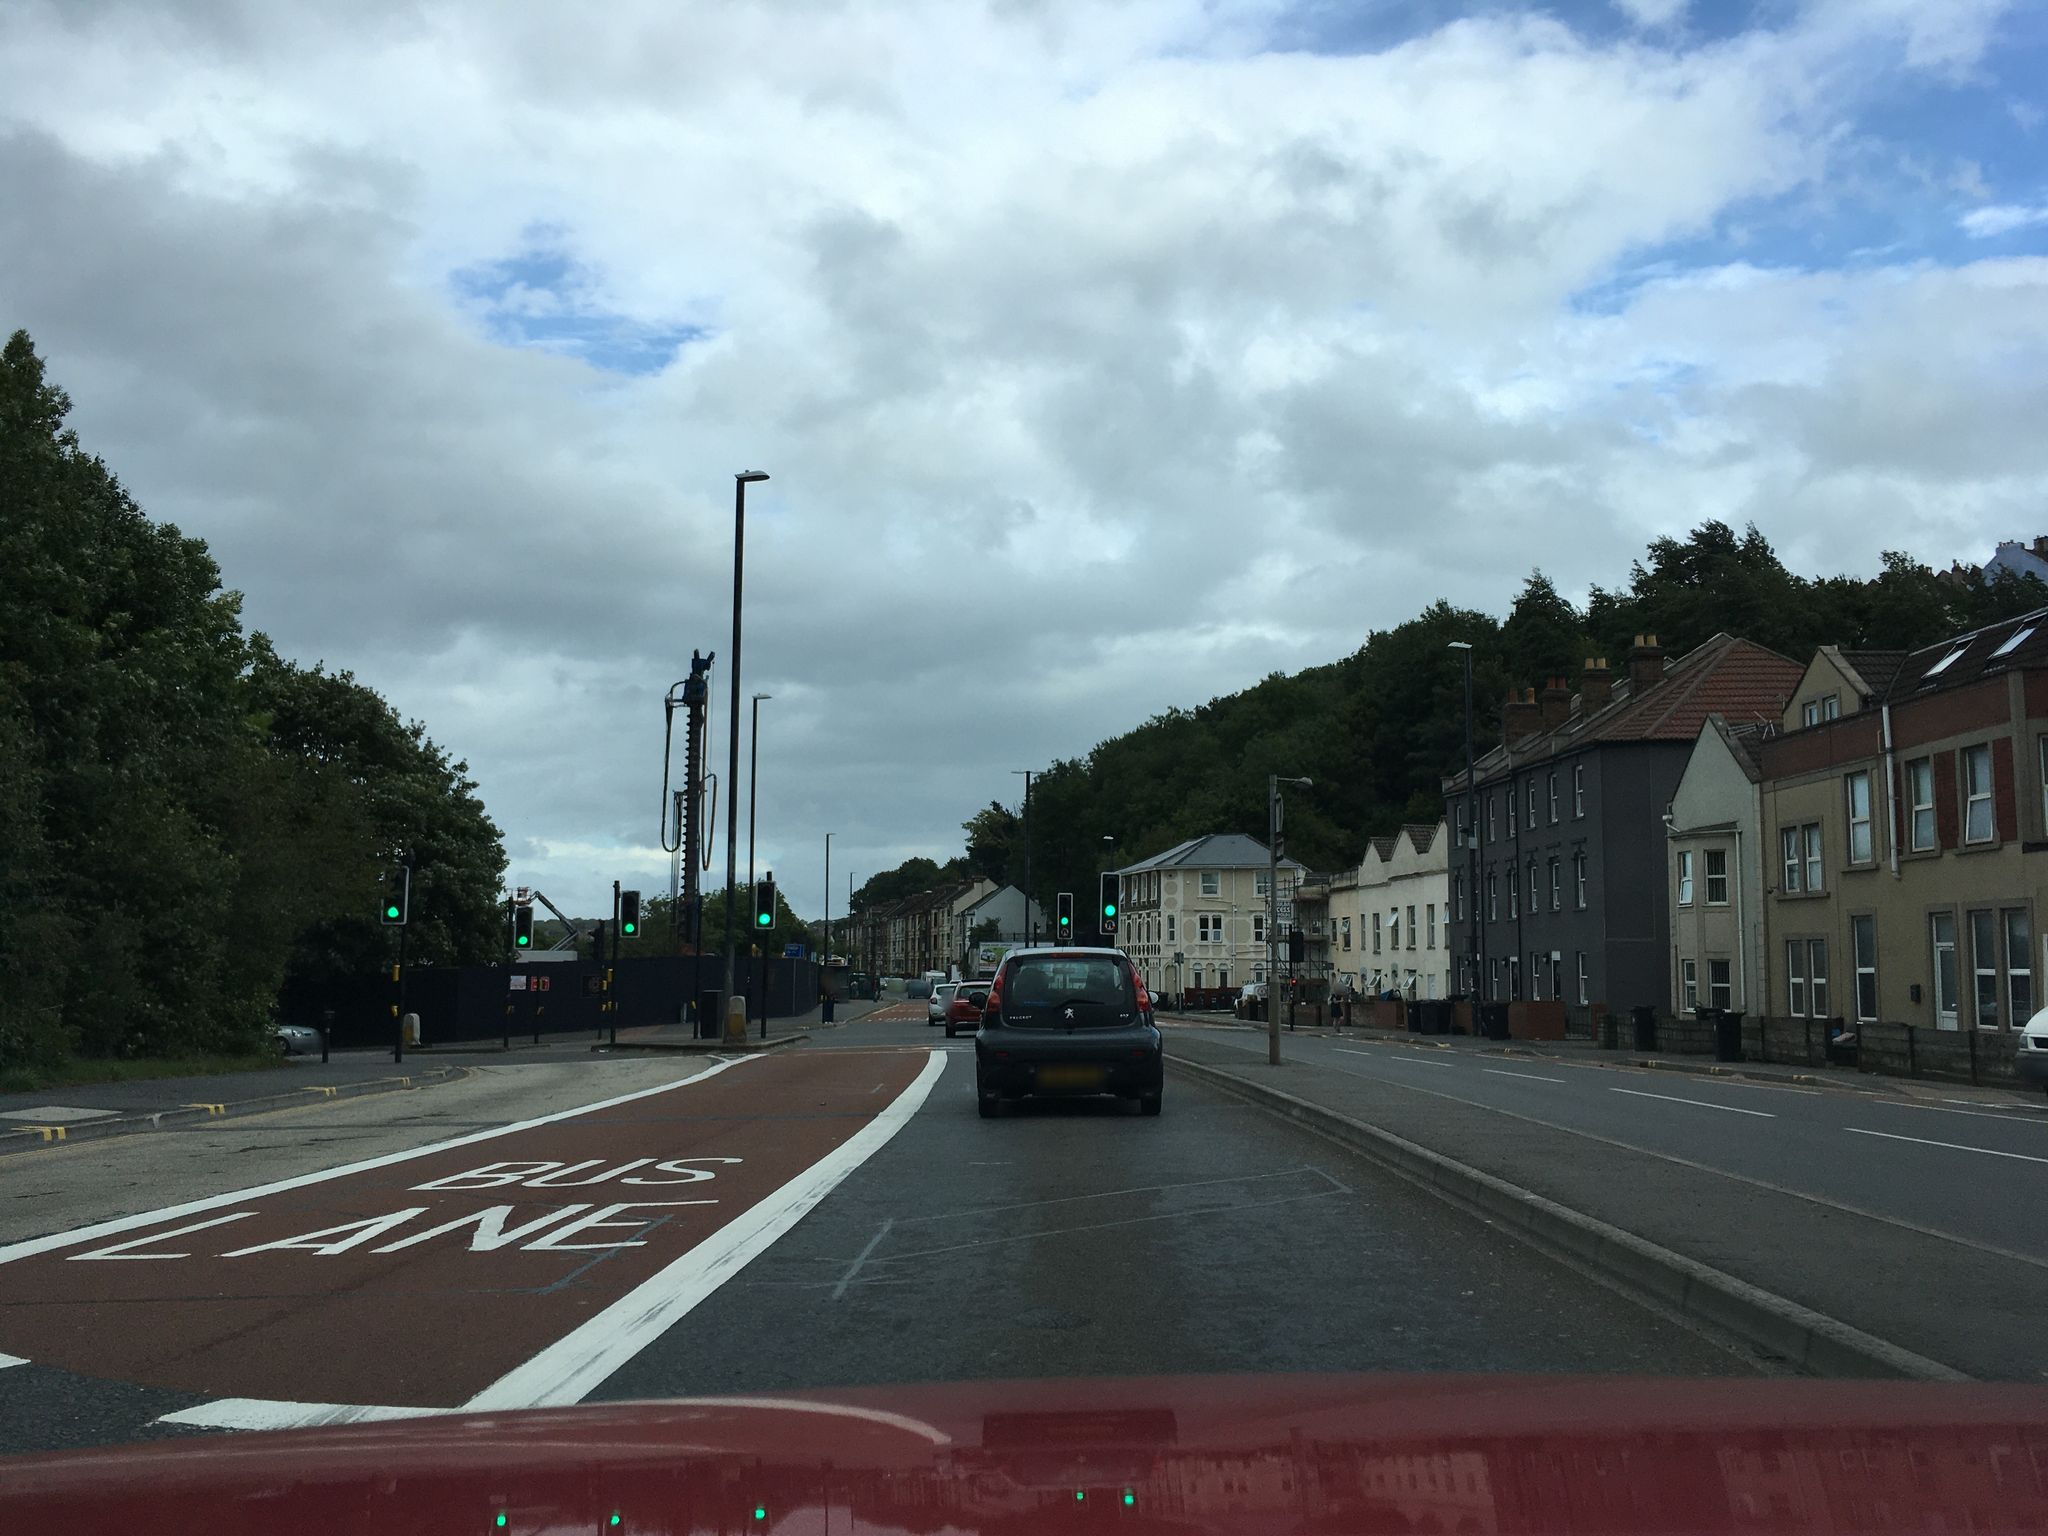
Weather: cloudy
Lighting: day
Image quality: good
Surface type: driving surface
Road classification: trunk, tertiary
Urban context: urban centre
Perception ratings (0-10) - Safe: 3.57, Lively: 3.77, Beautiful: 7.91, Boring: 3.43, Depressing: 4.96, Wealthy: 6.04